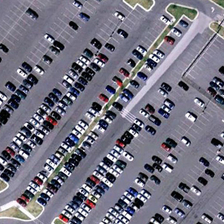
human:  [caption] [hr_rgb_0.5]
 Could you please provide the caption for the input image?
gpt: many cars are parked in a large parking lot .

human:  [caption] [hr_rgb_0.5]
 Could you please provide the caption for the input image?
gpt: many cars are parked in a large parking lot .

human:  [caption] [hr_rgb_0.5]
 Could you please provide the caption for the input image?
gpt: many cars are parked in a large parking lot .

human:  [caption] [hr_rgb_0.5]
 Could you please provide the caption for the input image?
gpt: many cars are parked in a large parking lot .

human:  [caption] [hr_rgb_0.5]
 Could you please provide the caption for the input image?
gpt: many cars are parked in a large parking lot .